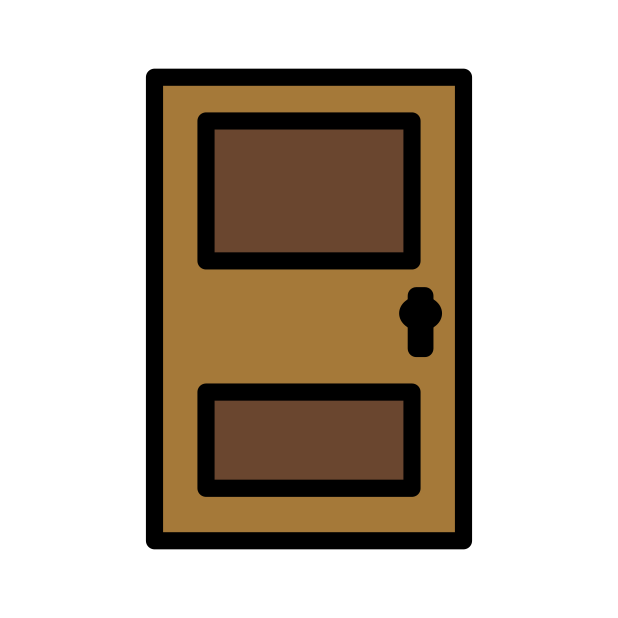
Emoji: 🚪
Name: door
Unicode: 0x1f6aa